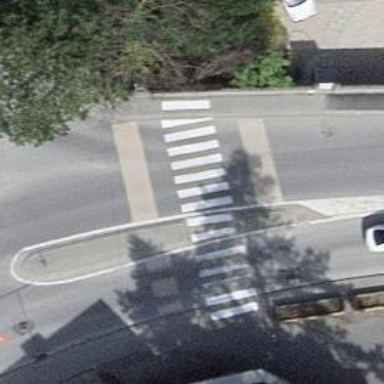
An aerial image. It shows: Uncontrolled zebra crossing with central island.